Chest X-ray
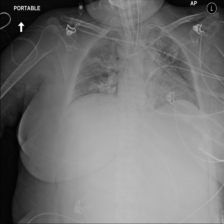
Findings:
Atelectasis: negative
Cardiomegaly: negative
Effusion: negative
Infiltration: positive
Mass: negative
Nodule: negative
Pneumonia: negative
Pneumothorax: negative
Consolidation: negative
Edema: negative
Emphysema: negative
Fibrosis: negative
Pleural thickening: negative
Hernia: negative